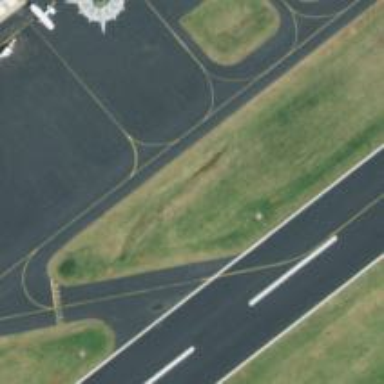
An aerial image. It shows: Image of taxiway at airport.